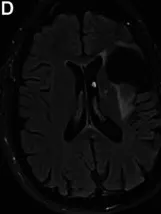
Panels of serial preoperative axial postcontrast T1 and FLAIR images in a 35-year-old patient with recurrent left hemispheric glioma. Nine years later, he presented with expansile T2 hyperintense.
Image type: radiology (mri)